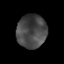
Tissue: prostate
Cell type: T cells
Senescence score: 0.3608
Nuclear area (px): 976
Mean DAPI intensity: 71.742